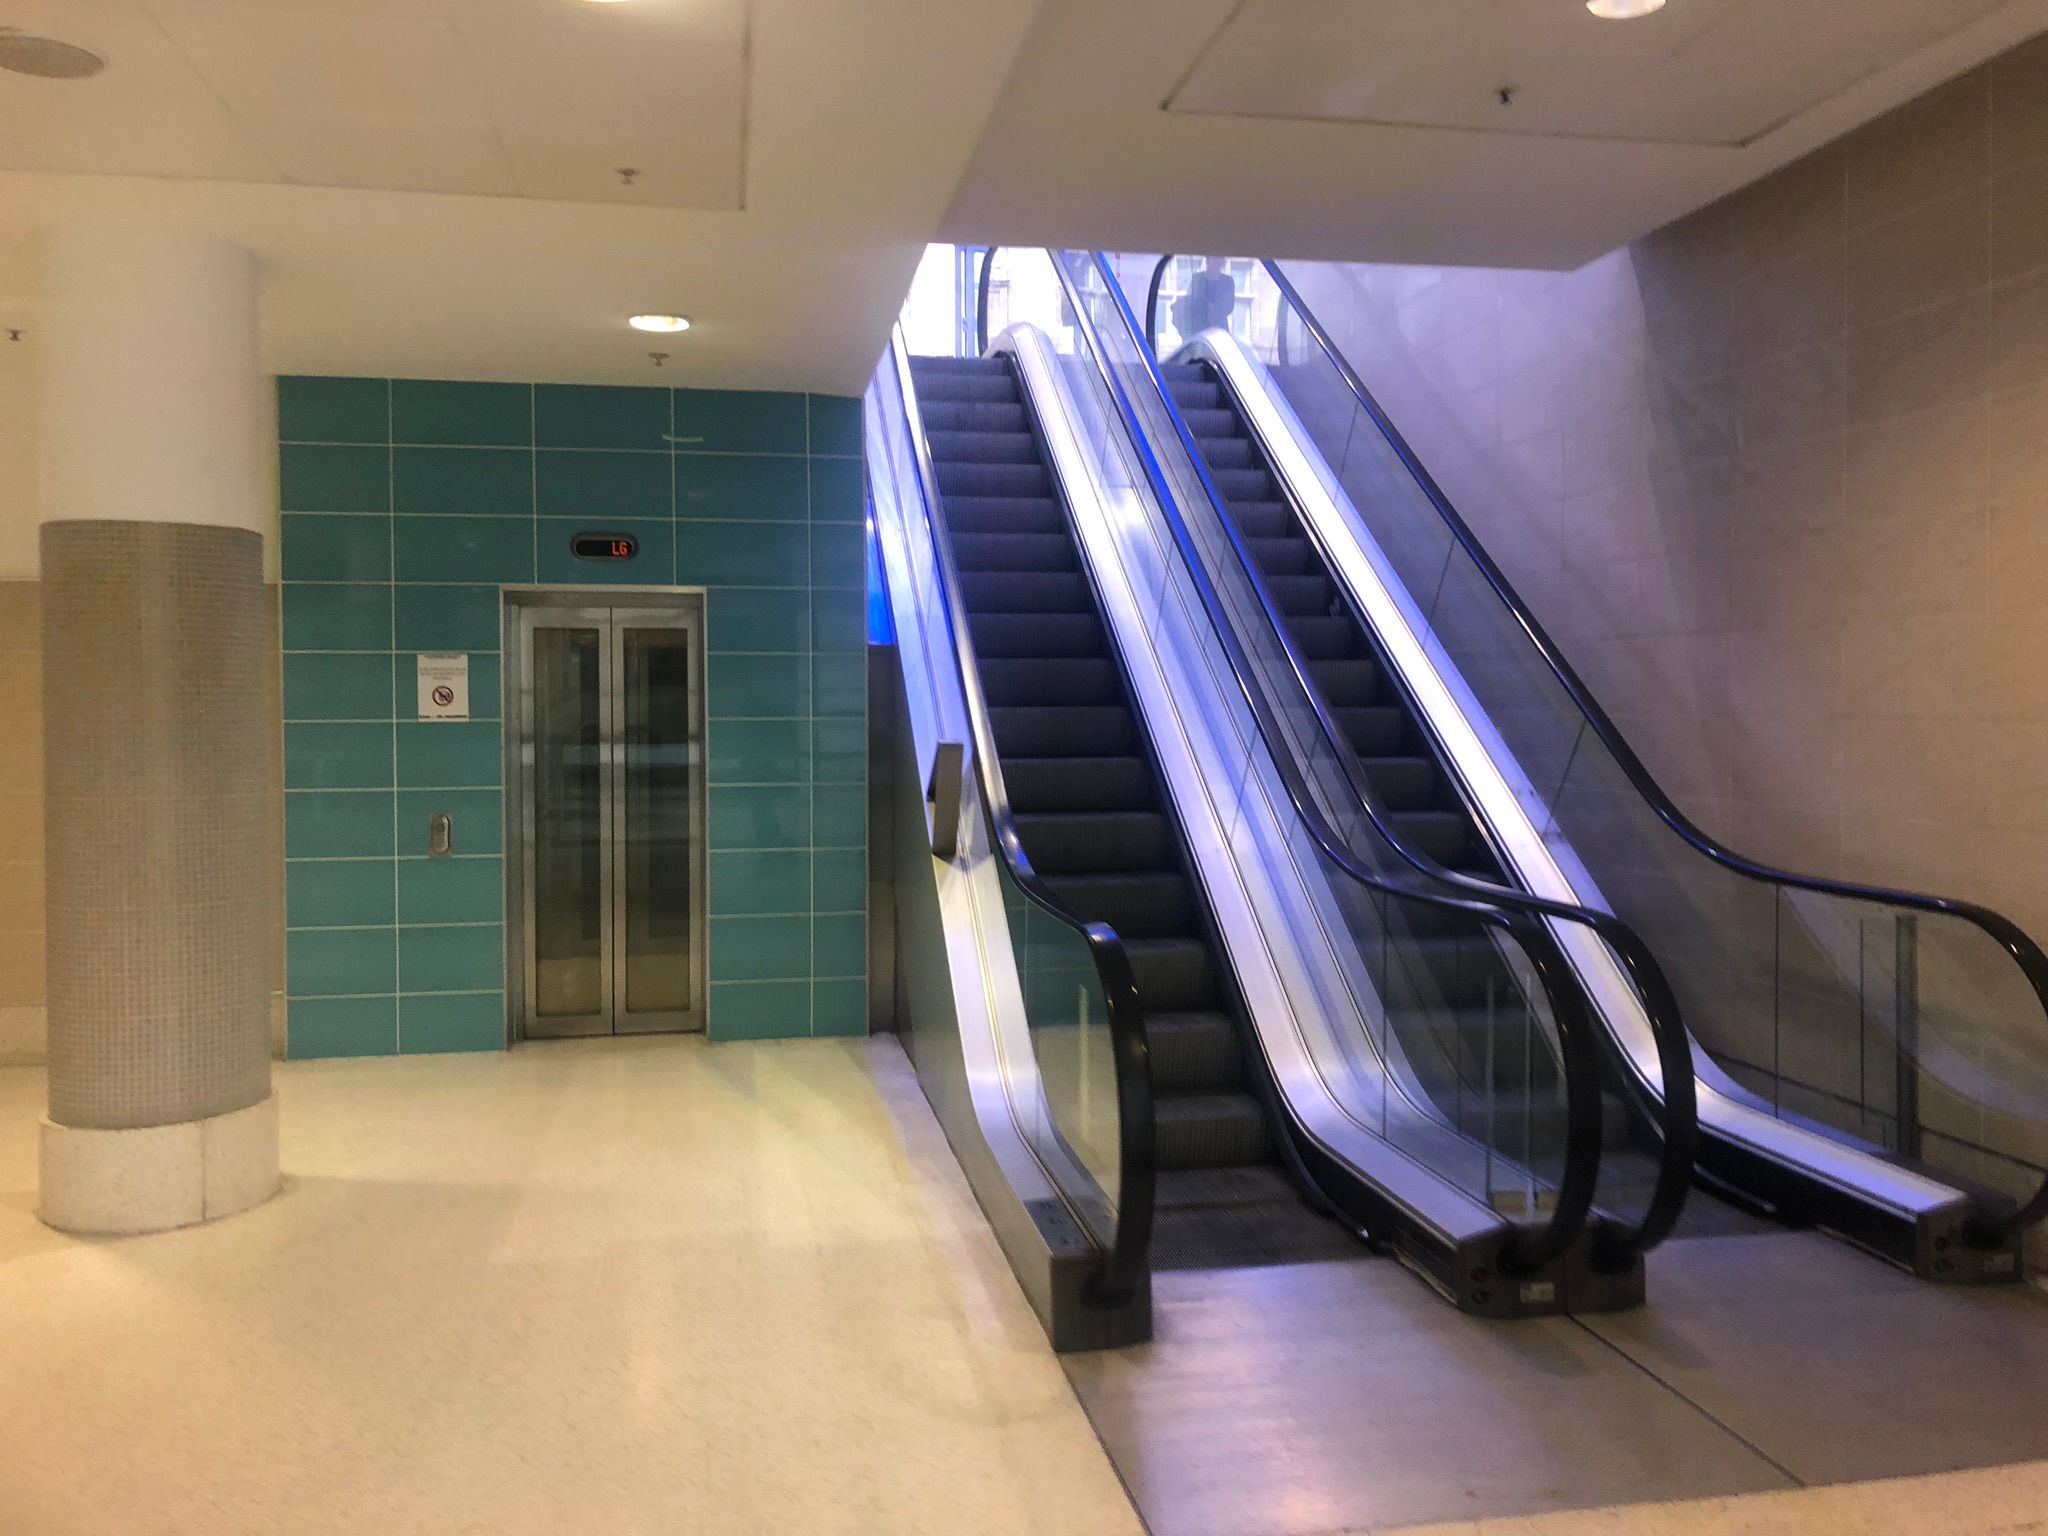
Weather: snowy
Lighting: day
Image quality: good
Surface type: walking surface
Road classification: steps, corridor
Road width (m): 1
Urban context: urban centre
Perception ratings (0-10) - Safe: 8.02, Lively: 2.22, Beautiful: 3.69, Boring: 1.29, Depressing: 7.02, Wealthy: 5.37